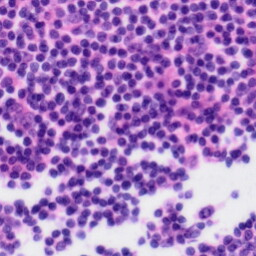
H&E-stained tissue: Tonsil